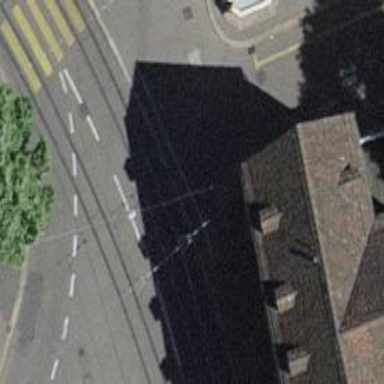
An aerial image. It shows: Tram level crossing on the railway.